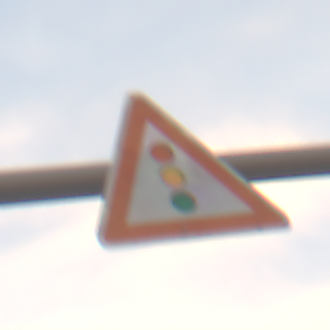
Verkehrszeichen: Lichtzeichenanlage
Umgebung: Outdoor, Nature
Tageszeit: SunriseSunset
Wetter: PartlyCloudy
Licht: Natural
Jahreszeit: NotSpecified
Kontrast: LowContrast